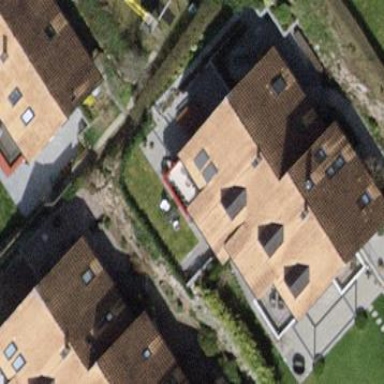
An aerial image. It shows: Semidetached house.